Question: Perhaps it's just because I'm not familiar with TFS (I've worked mostly with SVN), but I don't understand how to create a branch on a Codeplex hosted project.
I'm using VS2012. In the Source Control Explorer, I select in the context menu, but then I don't know what to enter in the field:

If I try '$/wpfanimatedgif/branches/1.3', I get the following error:
> The target item $/wpfanimatedgif/branches/1.3 cannot be under the source item $/wpfanimatedgif.
If I try '$/branches/1.3', I get this error:
> TFS10198: Source control must branch into an existing team project. branches is not a team project.
I also tried to create a new team project from Team Explorer, but I don't have the required permissions.
So how can I create a branch? Or is it impossible to do it on a Codeplex project?
BTW, the reason I want to create a branch is because I'm working on an experimental feature and I don't want to publish to the "trunk" (or whatever it's called in TFS). Perhaps TFS has a different way of handling this scenario? I know about shelving changes, but if I understand correctly, the shelved code won't be available on Codeplex, will it?
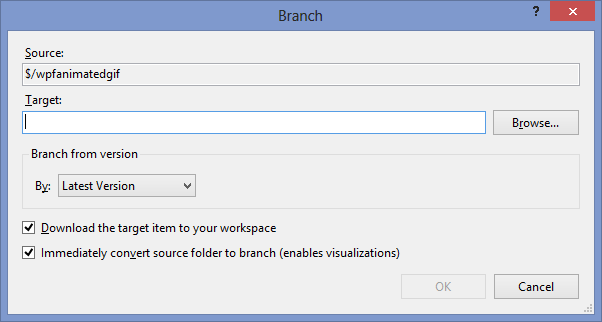
Answer: First, it may help to understand what a "Team Project" is - it's a logical entry in source control at the top-level of the source control tree, and is intended, typically, for a group of developers and various permissions and settings are set at this level. Within a Team Project, you can have multiple development projects such as Visual Studio solutions or Java projects. In this case, your team project is '$/WpfAnimatedGif'.
As for branching and merging, those occur the Team Project level, typically as peers to your 'trunk' or 'main' branches. Various branching and merging strategies are covered in the <URL>, but a simplified example for a Visual Studio solution called "WpfAnimatedGif" might have a branch strategy that looks like:
'''
$/WpfAnimatedGif/main/WpfAnimatedGif
$/WpfAnimatedGif/branches/1.3/WpfAnimatedGif
$/WpfAnimatedGif/branches/test_features/WpfAnimatedGif
'''
As for "best practices", they would be to create a 'trunk' or 'main' folder underneath the '$/WpfAnimatedGif' folder and move your VS projects beneath that. However, you could create a new folder for each branch and branch each project independently.
Eg:
'$/WpfAnimatedGif/WpfAnimatedGif' branched to '$/WpfAnimatedGif/branches/1.3/WpfAnimatedGif'
and
'$/WpfAnimatedGif/WpfAnimatedGif' branched to '$/WpfAnimatedGif/branches/1.3/WpfAnimatedGif.Demo'
However since these branches are independent, you would also have to then merge these two folders independently, instead of atomically from the 'branches' folder.